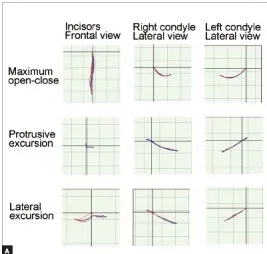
Condylar movement and incisal paths recorded using a jaw movement recording system with six degrees of freedom. The red lines indicate the opening phase, and the blue lines indicate the closing phase:. Pretreatment.
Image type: electrography (ekg)